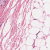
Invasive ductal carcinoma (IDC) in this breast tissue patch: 0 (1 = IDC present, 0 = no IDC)